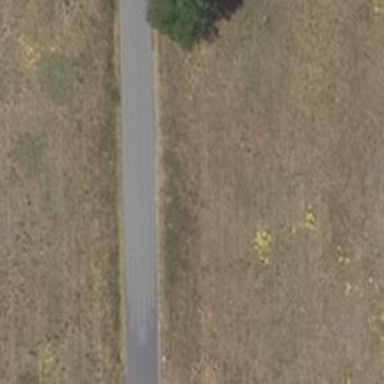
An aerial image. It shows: Unclassified road with asphalt surface.